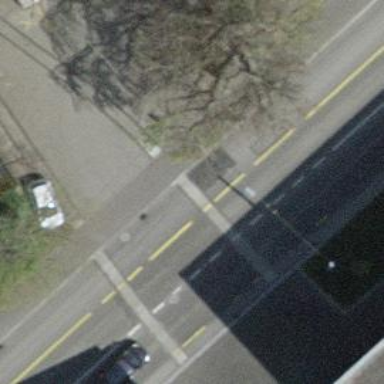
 and shared busway on the left for cyclists."